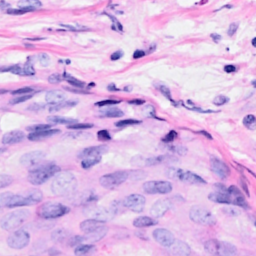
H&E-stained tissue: Breast